Field crop: maize
Growth stage: 2
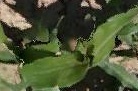
Species: maize